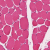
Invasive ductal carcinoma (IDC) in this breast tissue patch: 0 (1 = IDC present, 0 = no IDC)